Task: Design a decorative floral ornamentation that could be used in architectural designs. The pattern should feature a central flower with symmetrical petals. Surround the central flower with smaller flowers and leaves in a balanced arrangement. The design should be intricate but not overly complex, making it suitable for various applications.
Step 381:
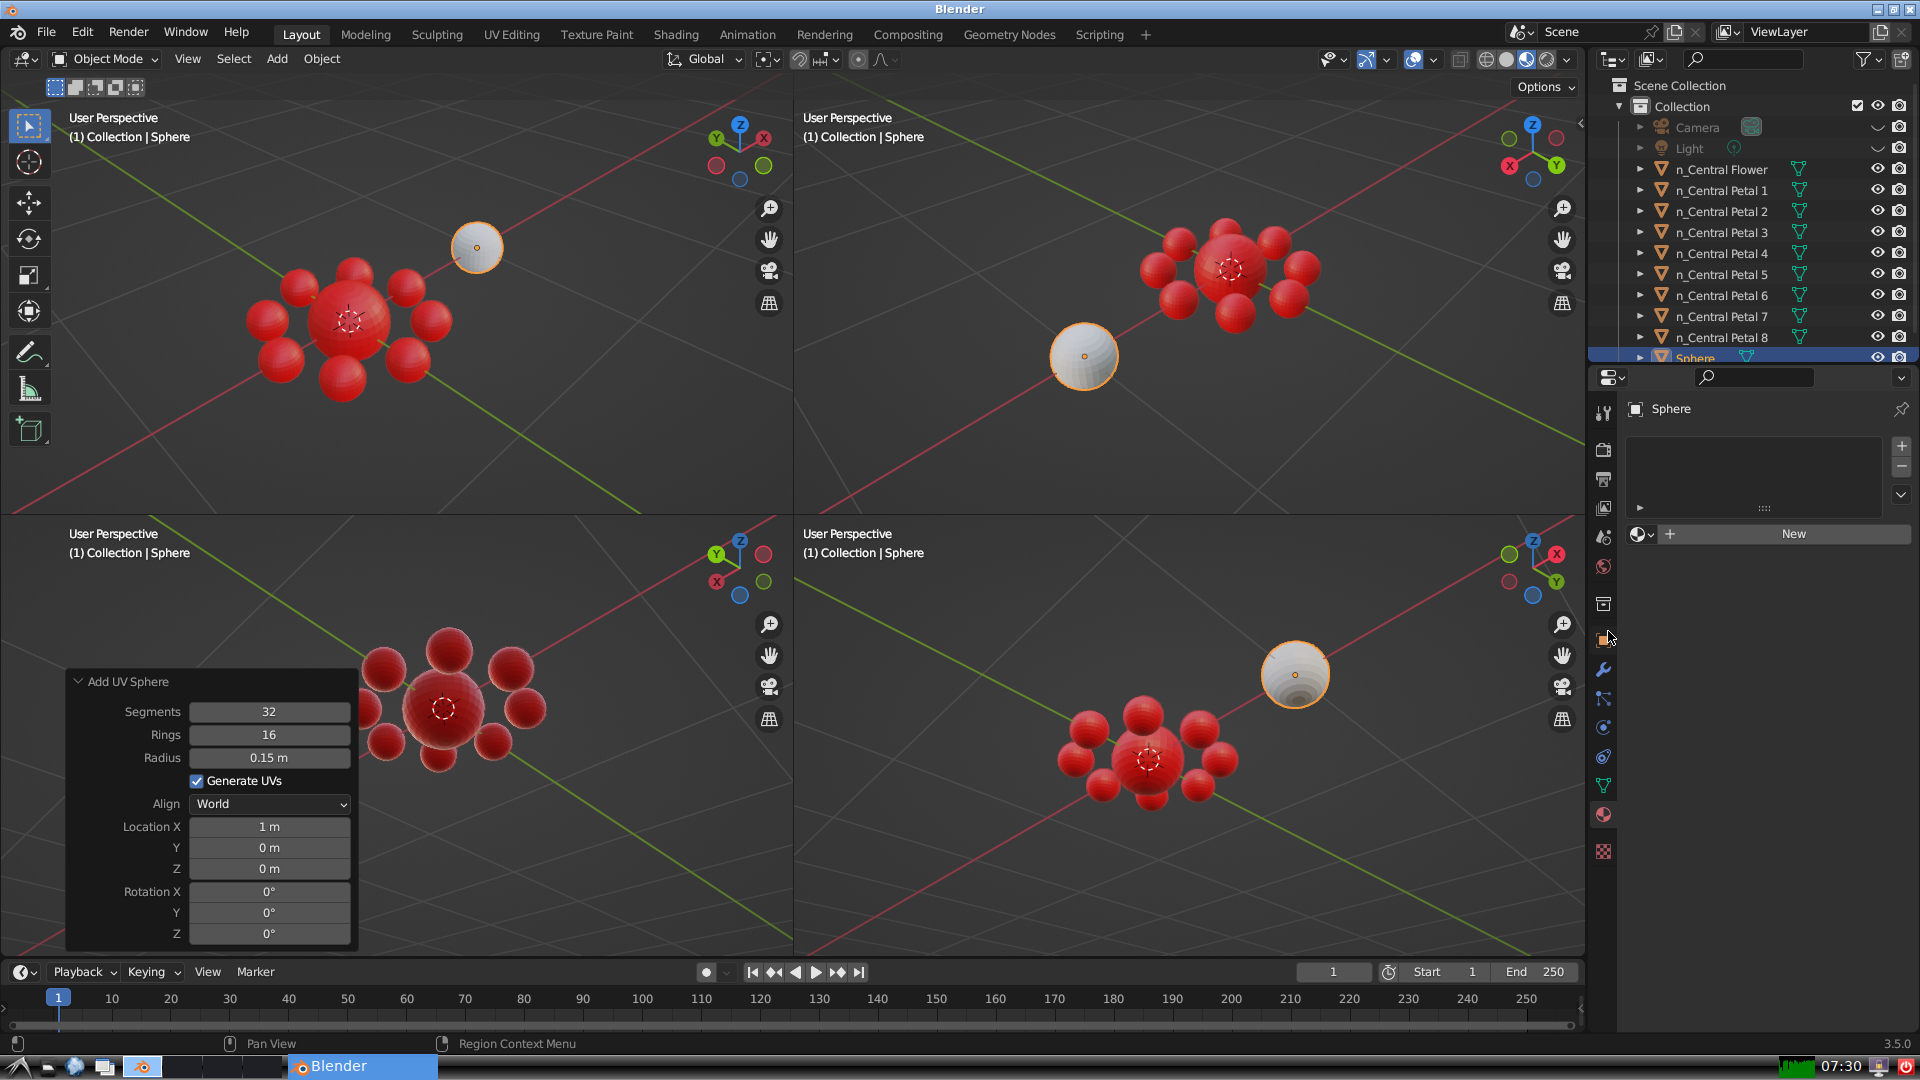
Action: click: no